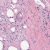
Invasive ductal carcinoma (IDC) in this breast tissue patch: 0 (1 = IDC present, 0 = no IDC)